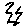
Label: zigzag